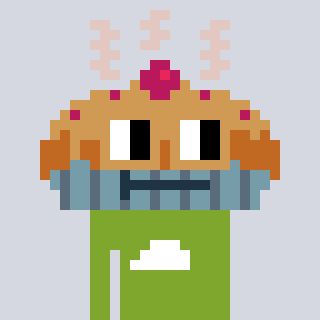
a pixel art character with square brown glasses, a pie-shaped head and a slimegreen-colored body on a cool background